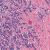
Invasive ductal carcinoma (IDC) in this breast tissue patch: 1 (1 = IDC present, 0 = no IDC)